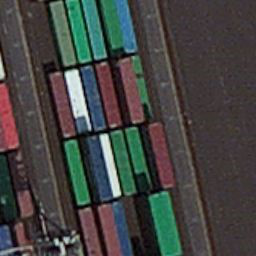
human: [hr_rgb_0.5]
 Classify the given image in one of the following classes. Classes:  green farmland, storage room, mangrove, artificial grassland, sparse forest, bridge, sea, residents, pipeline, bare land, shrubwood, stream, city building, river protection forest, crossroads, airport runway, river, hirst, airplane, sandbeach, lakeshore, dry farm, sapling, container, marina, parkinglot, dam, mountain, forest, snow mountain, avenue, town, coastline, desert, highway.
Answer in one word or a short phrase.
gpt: container